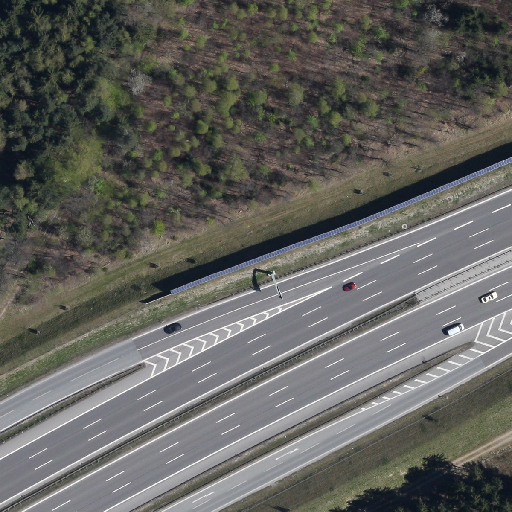
Referring expression: car driving on the road